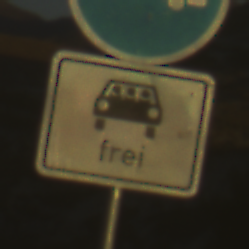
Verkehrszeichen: MehrfachbesetzePersonenkraftwagenFrei
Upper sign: Busssonderstreifen
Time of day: SunriseSunset
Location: Outdoor (Nature)
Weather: Clear
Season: NotSpecified
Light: Natural